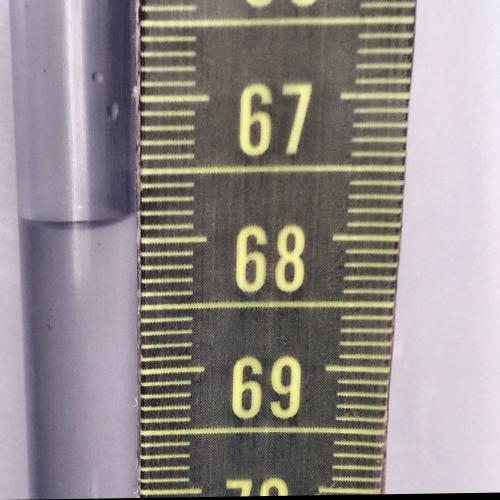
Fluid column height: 67.8 cm